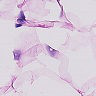
Metastatic tissue present: no